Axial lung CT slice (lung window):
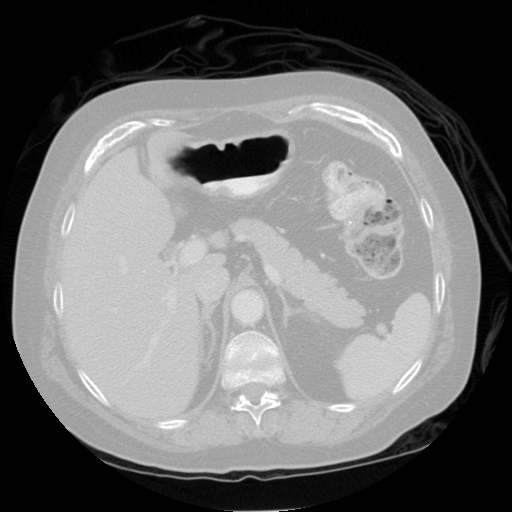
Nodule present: no